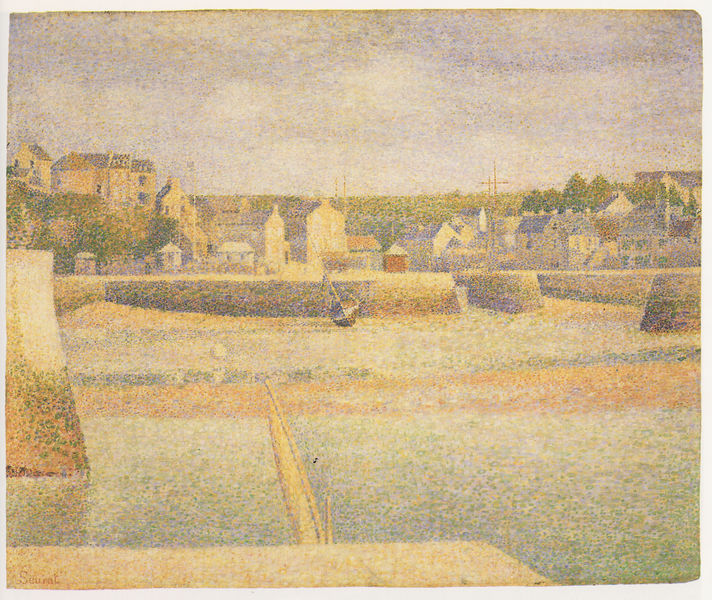
Titel: Port-en-Bessin, l'avant-port (marée basse)
Künstler: Georges Pierre Seurat
Standort: Saint Louis (Missouri)
Institution: The Saint Louis Art Museum
Schlagwörter: baum, blau, himmel, meer, schatten, wasser, weiß, wolken, bäume, fluss, gelb, grün, impressionismus, landschaft, sand, see, stadt, ufer, braun, fenster, frankreich, grau, hell, licht, orange, pfeiler, anlage, dach, gebäude, haus, park, wolke, horizont, häuser, morgen, brücke, kanal, sonne, england, zart, anhöhe, boot, garten, küste, schiff, segel, segelboot, sommer, strand, wellen, umrisse, ansicht, ort, vedute, mast, pointilismus, segelschiff, mittag, trocken, hitze, dorf, dächer, mauer, dunst, nebel, violett, vegetation, französisch, hafen, hafenmauer, kai, kaimauer, masten, dampf, steg, wogen, pastellfarben, bucht, unscharf, ortschaft, ebbe, punkte, helligkeit, gepunktet, mole, punkt, reflektion, seurat, einfahrt, signac, anker, grü, pointillismus, brandmauer, brückenpfeiler, hausdach, unschärfe, sperre, fahrrinne, amm, pointimus